Field crop: maize
Growth stage: 1
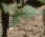
Species: datura